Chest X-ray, PA view. Patient: 45 years old, sex F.
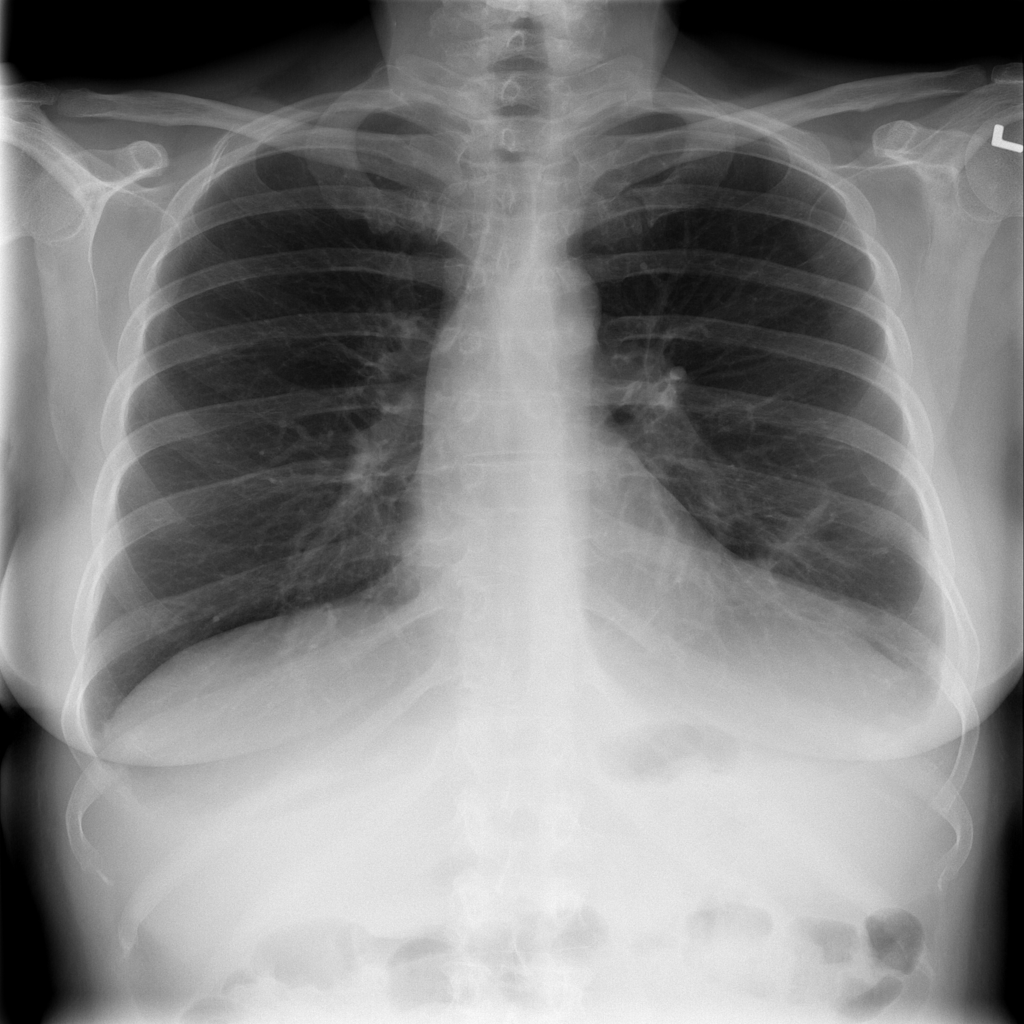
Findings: Atelectasis, Effusion, Infiltration